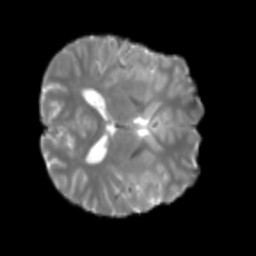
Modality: T2w
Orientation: axial
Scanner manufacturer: siemens
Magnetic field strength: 3 T
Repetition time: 4 s
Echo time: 0.0594 s